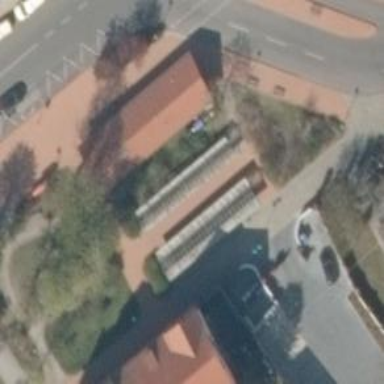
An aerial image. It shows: Kiosk building.